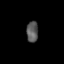
Tissue: lung
Cell type: T cells
Senescence score: 0.2252
Nuclear area (px): 239
Mean DAPI intensity: 88.506